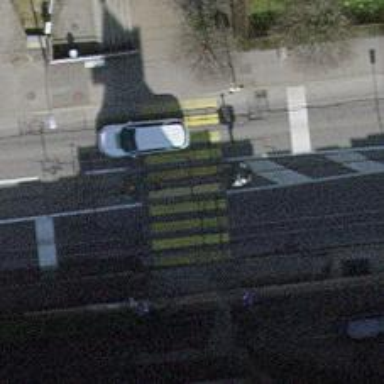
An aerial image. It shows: Pedestrian crossing equipped with traffic signals.